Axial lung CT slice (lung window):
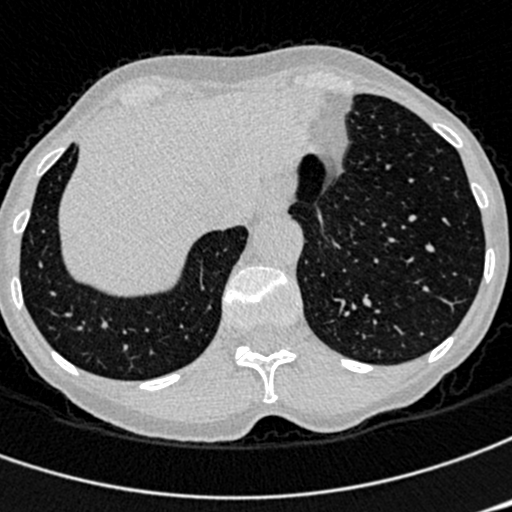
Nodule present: no